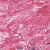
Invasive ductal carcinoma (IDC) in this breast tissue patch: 0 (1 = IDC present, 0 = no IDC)